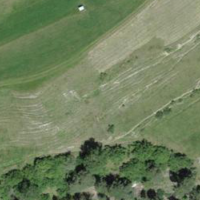
EUNIS habitat code: 45
Species observed at this site:
Sambucus racemosa